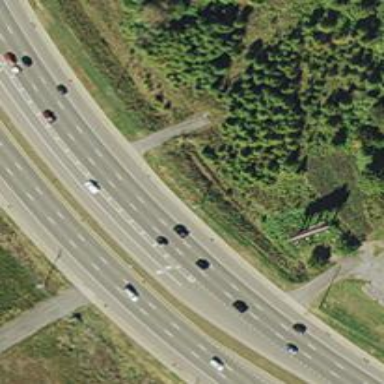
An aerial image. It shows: Trunk highway.